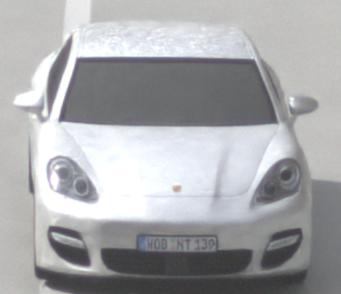
Make: Porsche
Model: Panamera
Detailed model: Panamera (970)
Model produced from: 2010/05
Model produced until: 2013/04
Doors: 5
Color: white
Road condition: dry road
Daytime: morning or afternoon
Contrast: low contrast